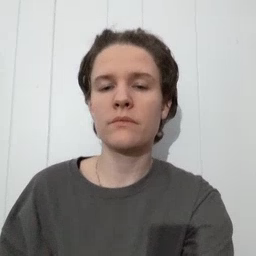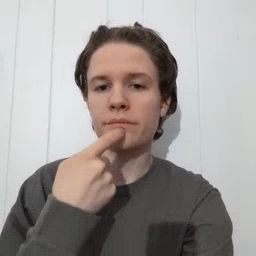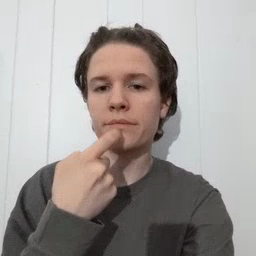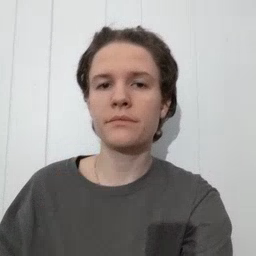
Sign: glasswindow